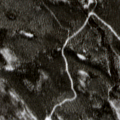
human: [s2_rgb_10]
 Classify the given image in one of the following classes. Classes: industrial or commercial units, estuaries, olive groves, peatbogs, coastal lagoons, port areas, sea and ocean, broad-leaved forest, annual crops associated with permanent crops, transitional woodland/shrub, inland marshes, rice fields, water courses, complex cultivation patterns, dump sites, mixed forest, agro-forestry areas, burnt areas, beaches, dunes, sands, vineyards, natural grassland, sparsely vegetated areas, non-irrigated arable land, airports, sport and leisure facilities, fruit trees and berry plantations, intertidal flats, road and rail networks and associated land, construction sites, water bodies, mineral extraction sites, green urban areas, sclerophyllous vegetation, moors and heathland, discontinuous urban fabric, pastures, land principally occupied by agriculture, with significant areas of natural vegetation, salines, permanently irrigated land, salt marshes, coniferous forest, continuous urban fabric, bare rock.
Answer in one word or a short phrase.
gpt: coniferous forest, mixed forest